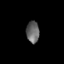
Tissue: skin
Cell type: Epithelial cells
Senescence score: 0.2494
Nuclear area (px): 277
Mean DAPI intensity: 100.35